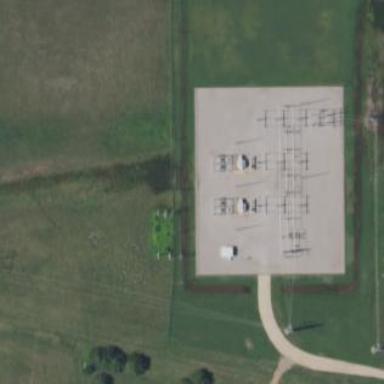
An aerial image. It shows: Distribution substation surrounded by fence.